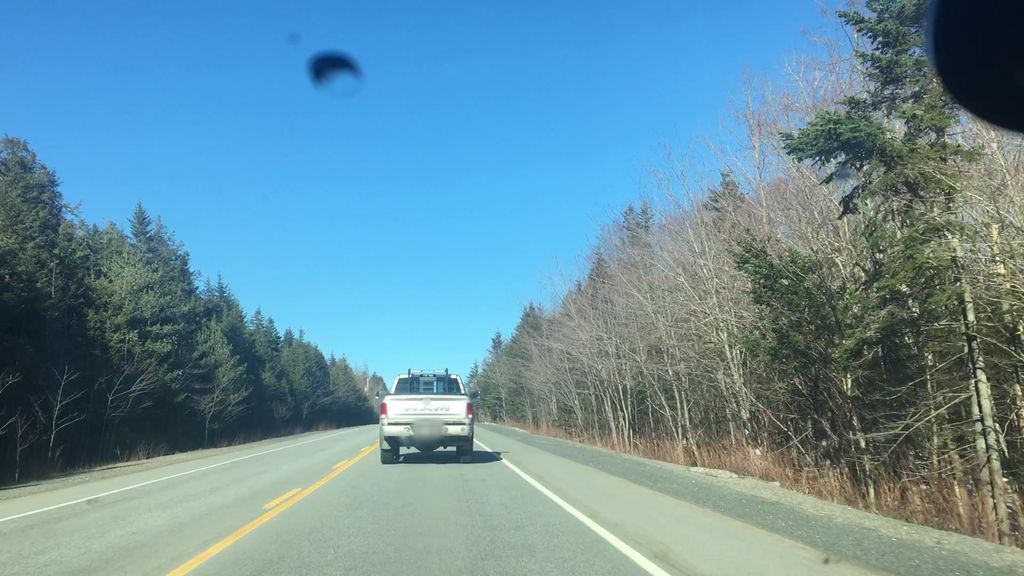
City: halifax